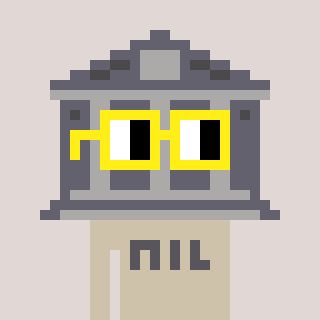
a pixel art character with square yellow glasses, a bank-shaped head and a bege-colored body on a warm background